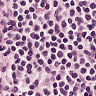
Metastatic tissue present: no